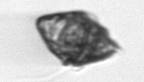
Label: Kryptoperidinium_triquetrum